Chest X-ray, PA view. Patient: 46 years old, sex M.
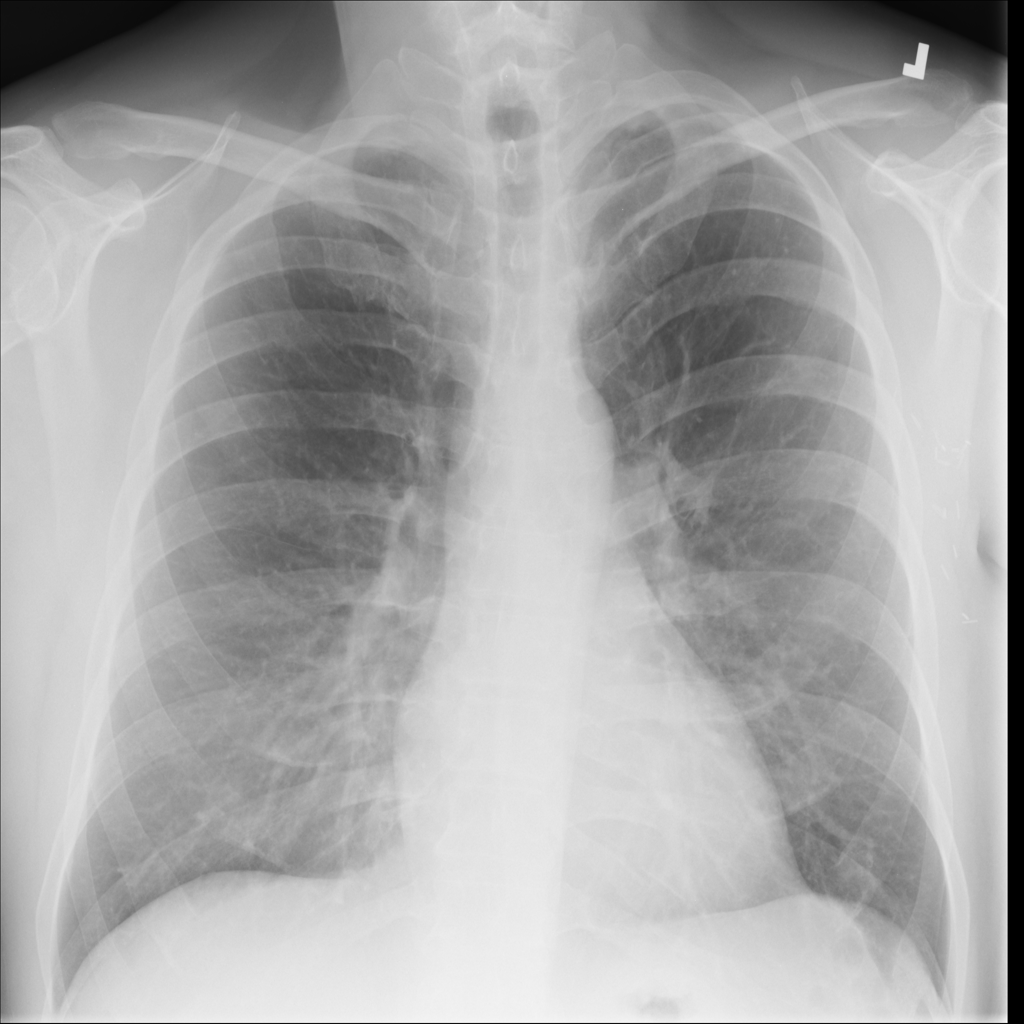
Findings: No Finding